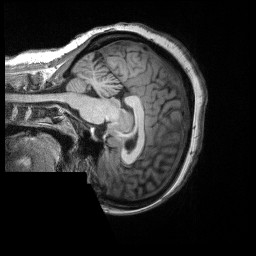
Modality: T1w
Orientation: sagittal
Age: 31
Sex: female